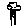
Label: tree